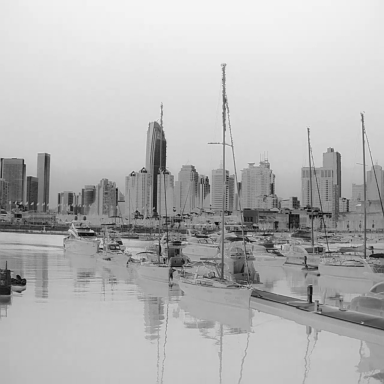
There are six canoes in the infrared image.